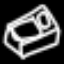
Label: bed